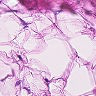
Metastatic tissue present: no